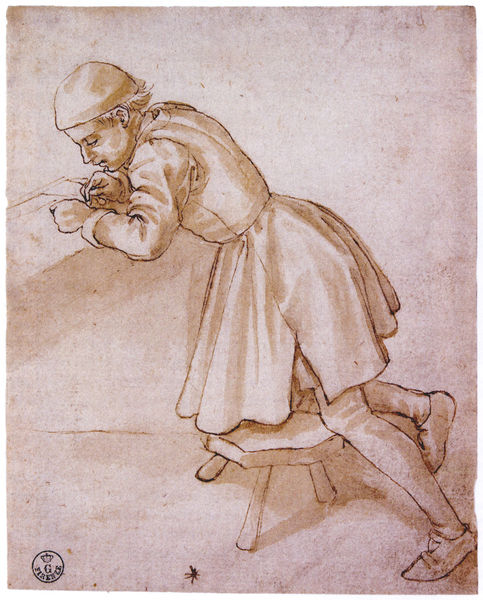
Titel: Auf einem Schemel kniender Knabe mit Kappe beim Zeichnen
Künstler: Maso Finiguerra
Standort: Florenz
Institution: Gabinetto Disegni e Stampe degli Uffizi
Schlagwörter: hand, mann, schatten, umhang, aquarell, braun, finger, haar, holz, hut, kleid, kreide, mund, nase, ohr, profil, skizze, tisch, weiss, zeichnung, zimmer, haube, hochformat, rock, blond, hose, jacke, jung, kappe, mütze, arm, falten, gesicht, mensch, ärmel, bild, hände, portrait, porträt, auge, haare, mantel, sessel, kind, blatt, rechts, arbeit, beine, kopfbedeckung, bein, papier, umrisse, schuhe, arbeiten, graphik, linien, farblos, hocker, schemel, sepia, lesen, maler, socken, betrachtung, junge, knie, fliege, knabe, stern, druck, knien, bleistift, stempel, entwurf, ganzkörper, stift, pult, zeichnen, schreiben, knieend, kniend, strumpfhose, strumpfhosen, schreiber, siegel, schüler, dreibein, gegenstand, rötel, zeichner, gouache, angestrengt, spinne, rötelzeichnung, kniened, kunge, lehrling, röteln, fhaube, #, steingebilde, werkstattstempel